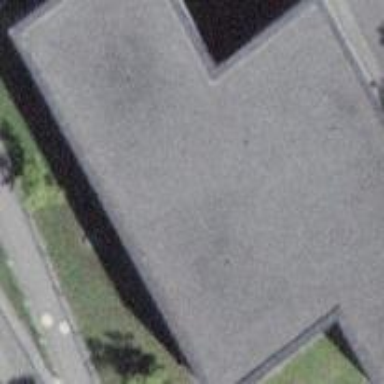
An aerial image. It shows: School building.